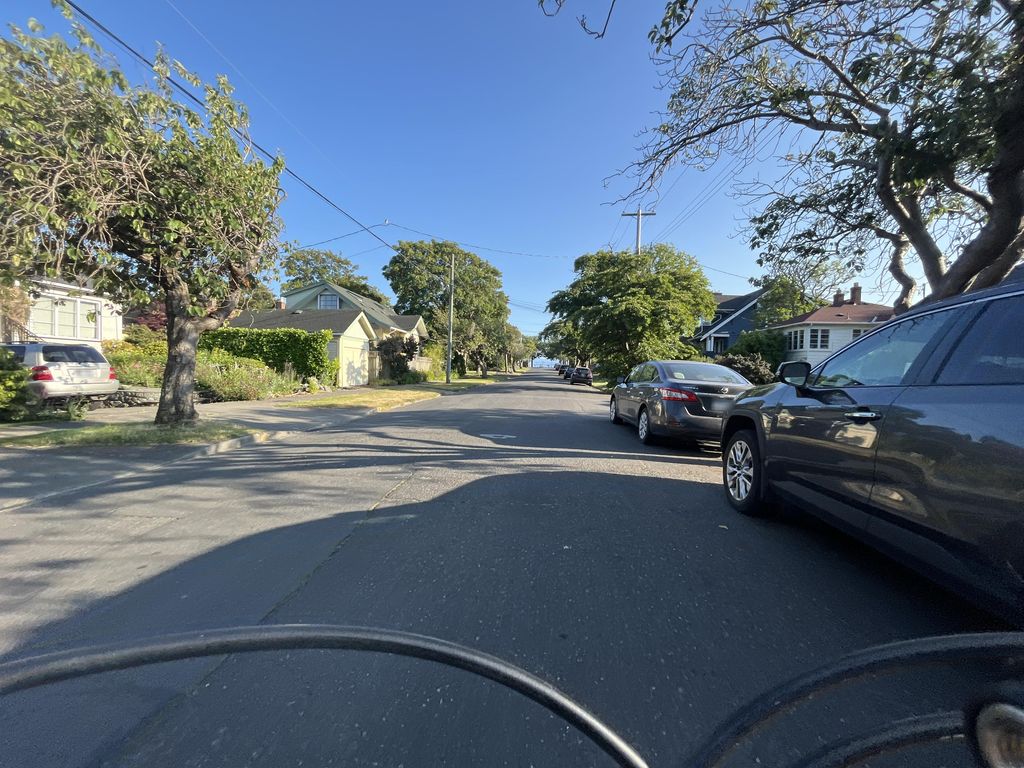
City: victoria